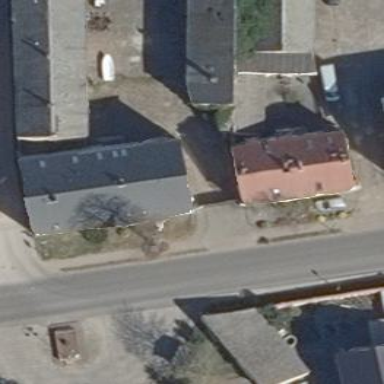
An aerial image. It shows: Part of building.